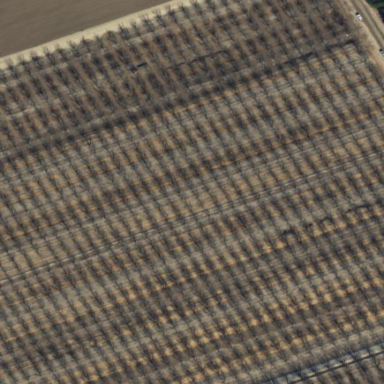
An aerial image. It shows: Orchard.